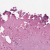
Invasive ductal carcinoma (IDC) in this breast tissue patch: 0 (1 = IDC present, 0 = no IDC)